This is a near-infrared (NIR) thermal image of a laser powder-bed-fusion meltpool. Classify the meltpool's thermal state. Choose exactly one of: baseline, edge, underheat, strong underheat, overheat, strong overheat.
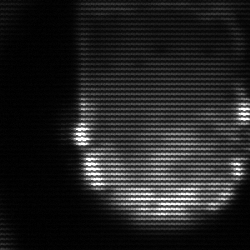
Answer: baseline